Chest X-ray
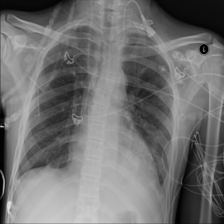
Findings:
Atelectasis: negative
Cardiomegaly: negative
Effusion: positive
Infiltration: positive
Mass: negative
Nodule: negative
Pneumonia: negative
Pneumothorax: negative
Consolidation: negative
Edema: negative
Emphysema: negative
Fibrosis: negative
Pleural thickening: negative
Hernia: negative